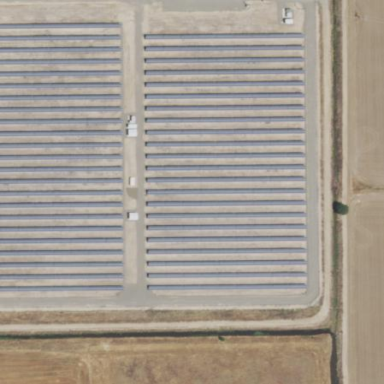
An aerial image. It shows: Solar power plant using photovoltaic technology.